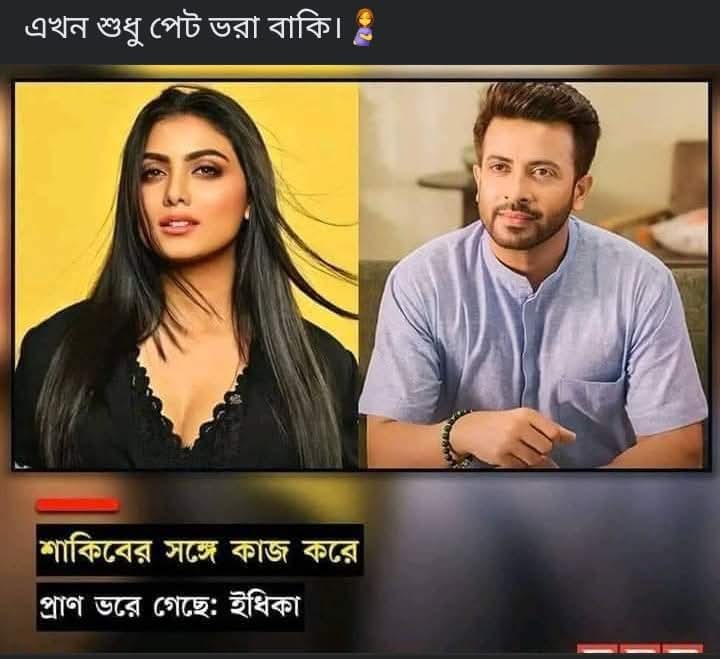
Text: এখন শুধু পেট ভরা বাকি।
শাকিবের সঙ্গে কাজ করে
প্রাণ ভরে গেছে: ইধিকা
Label: Non Hate